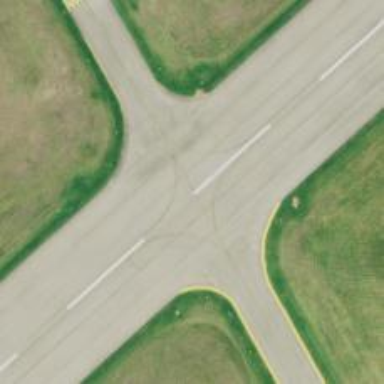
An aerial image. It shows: Runway surface made of asphalt at airport.